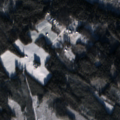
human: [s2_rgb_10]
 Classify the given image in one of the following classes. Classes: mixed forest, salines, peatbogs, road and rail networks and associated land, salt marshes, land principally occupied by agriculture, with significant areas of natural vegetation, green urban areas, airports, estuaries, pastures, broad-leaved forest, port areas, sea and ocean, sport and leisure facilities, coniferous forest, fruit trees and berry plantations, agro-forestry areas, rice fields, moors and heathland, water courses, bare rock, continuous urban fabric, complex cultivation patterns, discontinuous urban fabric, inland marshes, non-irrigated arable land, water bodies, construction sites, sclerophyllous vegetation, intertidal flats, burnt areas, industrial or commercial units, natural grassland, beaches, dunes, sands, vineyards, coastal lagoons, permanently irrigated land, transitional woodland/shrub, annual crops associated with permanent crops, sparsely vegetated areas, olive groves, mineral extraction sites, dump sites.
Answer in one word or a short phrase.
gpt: non-irrigated arable land, mixed forest, transitional woodland/shrub